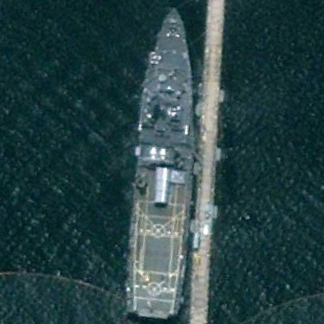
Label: combat